Question: I got a problem about the use of offset functions in excel. Basically I got two col of consideration: First I need the calculation in col AD, so: AD = AA + AG_(+1). With AG_(+1) I mean the next coming value in col AG. Similarly I need the following calculation in col AF: AF = R + M_(-1), where M_(-1) means the previous value in col M.
Now this would be straight forward if I had values in all rows, this is however not the case. I have tons of blanks in my 6000+ rows which complicates matters for me.
I reckon you can use the offset functions, but I cant seem to get it right. Any suggestions?
A small dummy example is seen below:

Best
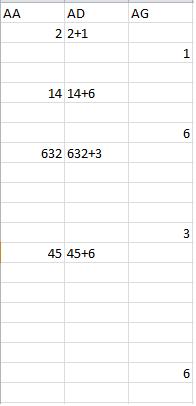
Answer: If you use a combination of an array formula, relative referencing and the if, index, row and min formulas you'll get a costly but sufficient result.
My test data:

And the formula added in 'B1' to get the cell down:
'''
{=IF(A1="","",A1 + INDEX($C$1:$C$20,MIN(IF(C1:$C$20="",9999,1)*ROW(C1:$C$20))))}
'''
Explanation:
1. IF(C1:$C$20="",9999,1) find the cells not blank note: you'll have to alter the 9999 to get your true outer limits or change to ROWS(C:C)+1
2. MIN(IF(...)*ROW(C1:$C$20)) get the first non blank row
3. INDEX($C$1:$C$16,MIN(...)) get the value on the first non blank
4. IF(A1="","",... will remove leave blank if an cells to the left are blank
And the formula added in 'B6' to get the cell up:
'''
{=A6 + INDEX($C$1:C6,MAX(IF($C$1:C6="",0,1)*ROW($C$1:C6)))}
'''